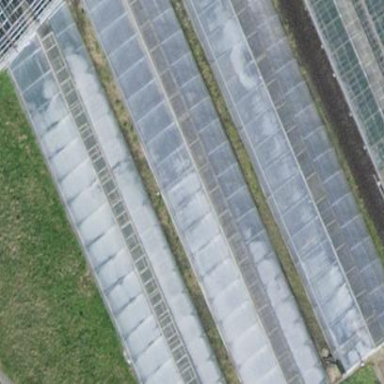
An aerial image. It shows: Greenhouse.